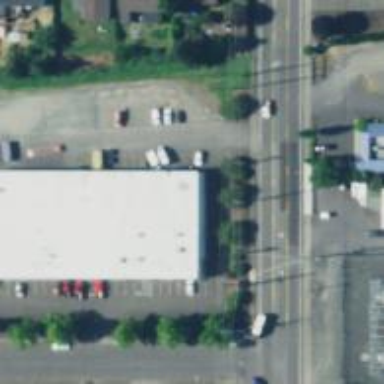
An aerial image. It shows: Power pole.